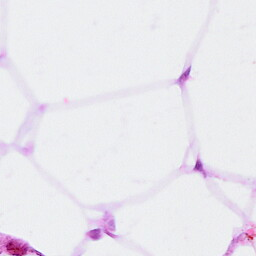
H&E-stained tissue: Breast